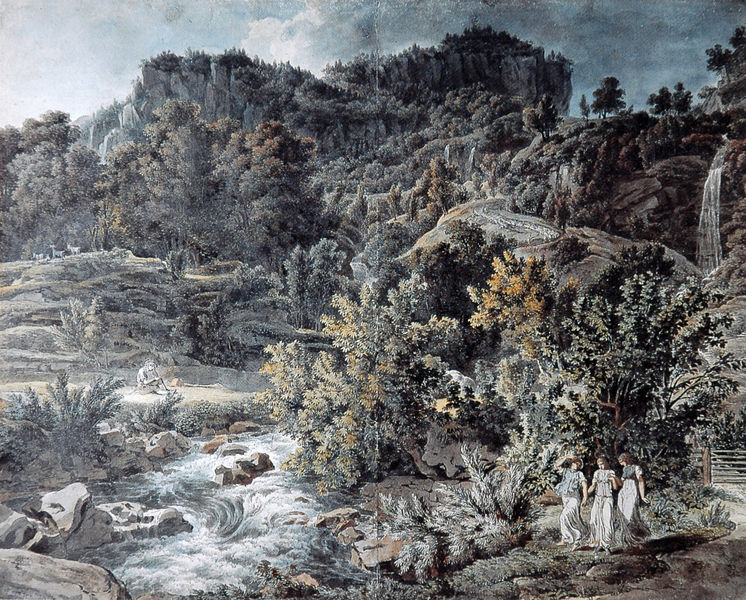
Titel: Gebirgslandschaft aus dem Schweizer Jura
Künstler: Joseph Anton Koch
Standort: Wien
Institution: Akademie der bildenden Künste
Schlagwörter: baum, berg, blau, blätter, dunkel, felsen, gemälde, gestein, himmel, laub, mann, schatten, vogel, wasser, wolken, aquarell, bäume, fluss, frauen, gelb, grün, landschaft, menschen, mädchen, ocker, see, sitzen, ufer, äste, abend, blumen, braun, damen, frau, grau, hell, holz, kleid, kleider, licht, nacht, orange, schwarz, strasse, weiss, dame, gras, haus, schnee, tier, tiere, weg, wiese, wolke, zaun, malerei, symbolismus, tanz, blass, mensch, stein, steine, ärmel, öl, ast, bach, erde, flusslauf, horizont, hügel, kalt, morgen, natur, stamm, vögel, weide, busch, büsche, gatter, pfad, sträucher, wege, wiesen, sitzend, drei, gewänder, klassizismus, blatt, pflanzen, england, wald, wasserfall, engel, gischt, sommer, wellen, düster, perspektive, abhang, berge, fels, gebirge, monochrom, vegetation, berglandschaft, herbst, idylle, romantik, schaum, stromschnelle, stromschnellen, strömung, tannen, staffage, treppe, people, women, grazien, geländer, stufen, nackte, junge, transparenz, frühling, mondlicht, tor, waldrand, tusche, mond, greis, buch, spaziergang, flussbett, jugend, wirbel, mondschein, radierung, koloriert, mythologie, ritter, flöte, fisch, hirsch, reh, rehe, strudel, romantisch, antik, toga, dickicht, pan, nymphen, zeichnerisch, landscape, nature, water, griechenland, altmeisterlich, ölgemölde, felsenlandschaft, heroische landschaft, tunika, hirte, schaaf, schaafe, ziege, koch, flötenspieler, joseph anton koch, drei frauen, fische, wildbach, ziegen, wasserträgerin, natru, ideallandschaft, minne, wasserlache, ovid, pflanzn, báume, zeun, wasserfälle, lndschaft, bächlein, drei grazien, romnatik, sprudeln, sprudelnd, waserfall, wasserfällr, gräulich, heöö, gr+n, moegen, muted colors, riwer